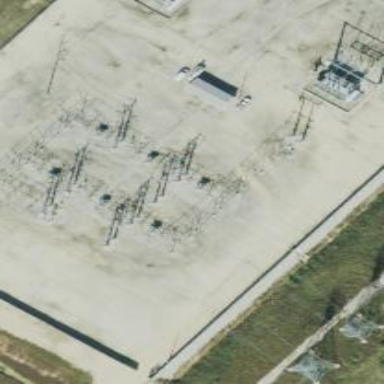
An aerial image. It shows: Switch used for power control.